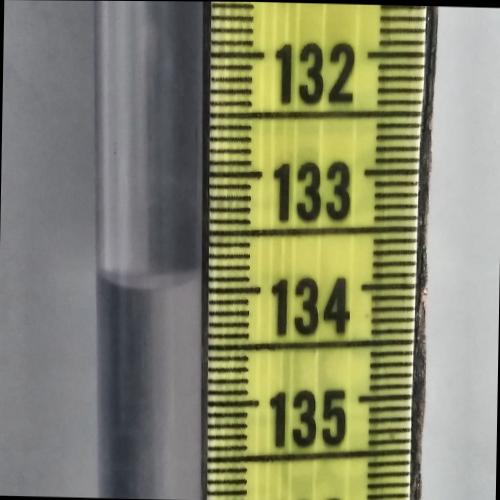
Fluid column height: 133.9 cm